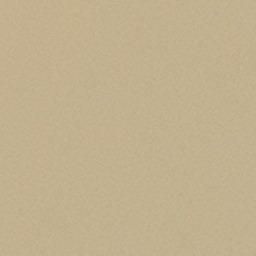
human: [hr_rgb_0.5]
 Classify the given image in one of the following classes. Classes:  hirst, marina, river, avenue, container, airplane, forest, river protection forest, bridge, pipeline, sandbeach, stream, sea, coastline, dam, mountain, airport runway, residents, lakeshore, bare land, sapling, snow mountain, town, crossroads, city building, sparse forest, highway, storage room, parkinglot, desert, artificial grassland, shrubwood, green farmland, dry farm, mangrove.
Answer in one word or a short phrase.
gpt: desert